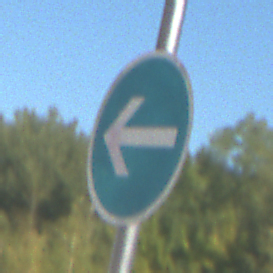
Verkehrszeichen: VorgeschriebeneFahrtrichtungHierLinks
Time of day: Midday
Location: Outdoor (Nature)
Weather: Clear
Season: Summer
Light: Natural